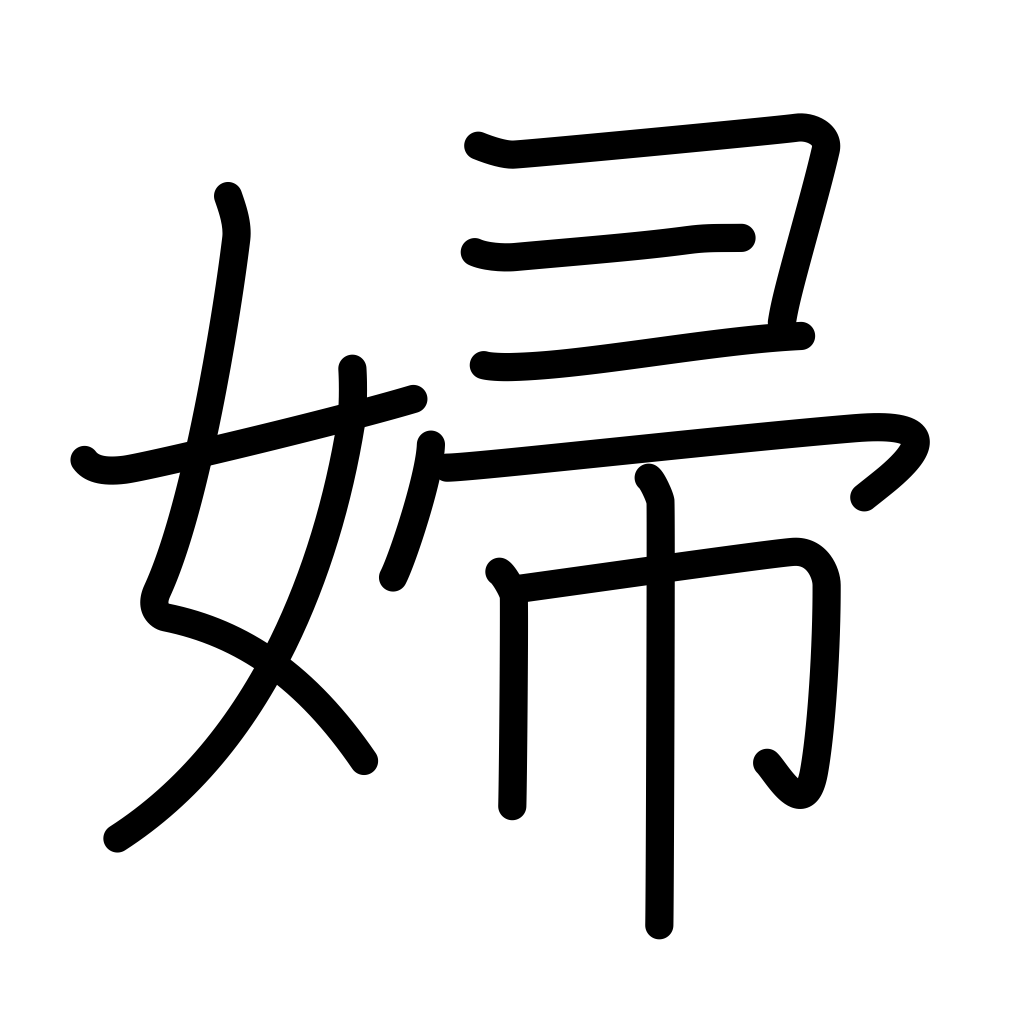
Meaning: lady, woman, wife, bride